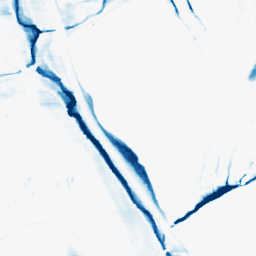
Category: morphological
Decomposition family: morphological_ellipse
Decomposition parameters: operation: closing
width: 5
height: 30
Upsampling method: sinc_hamming
Upsampling parameters: scale: 8
kernel_size: 16
Upsampling scale: 8